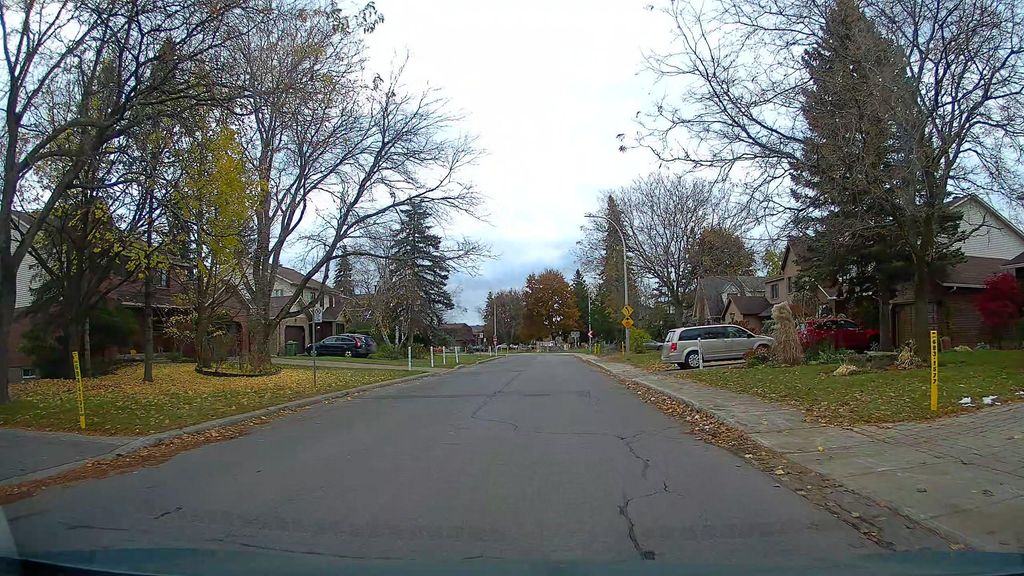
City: montreal